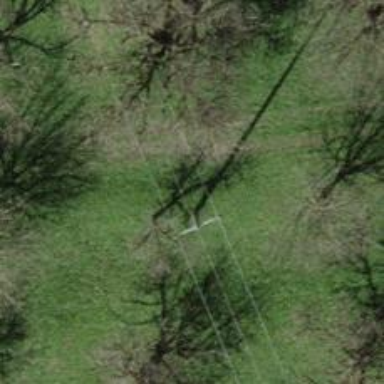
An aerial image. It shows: Three power lines with cables.